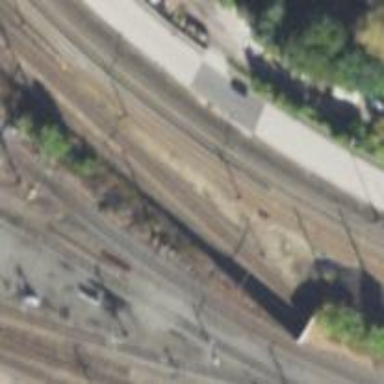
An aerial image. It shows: Railway track.